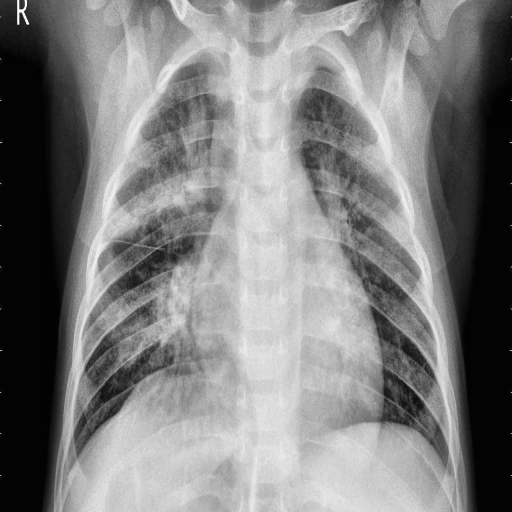
Finding: PNEUMONIA